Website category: auto
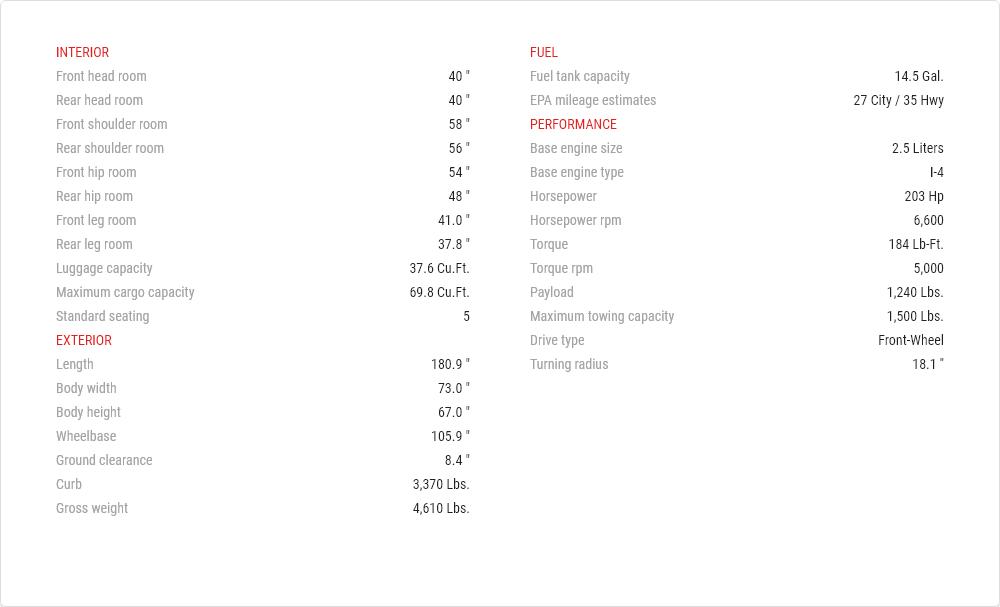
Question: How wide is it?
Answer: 73.0 "

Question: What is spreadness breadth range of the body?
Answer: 73.0 "

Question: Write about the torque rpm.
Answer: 5,000

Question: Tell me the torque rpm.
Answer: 5,000

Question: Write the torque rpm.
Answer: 5,000

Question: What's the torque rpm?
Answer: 5,000

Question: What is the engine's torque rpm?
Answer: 5,000

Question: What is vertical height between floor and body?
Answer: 8.4 "

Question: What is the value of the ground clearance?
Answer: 8.4 "

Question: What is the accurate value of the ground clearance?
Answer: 8.4 "

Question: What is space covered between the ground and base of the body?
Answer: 8.4 "

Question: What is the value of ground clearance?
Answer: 8.4 "

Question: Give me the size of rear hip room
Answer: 48 "

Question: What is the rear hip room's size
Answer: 48 "

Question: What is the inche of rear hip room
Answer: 48 "

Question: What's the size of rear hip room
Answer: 48 "

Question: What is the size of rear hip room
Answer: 48 "

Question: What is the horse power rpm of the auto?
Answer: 6,600

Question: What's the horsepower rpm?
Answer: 6,600

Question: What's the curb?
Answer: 3,370 lbs.

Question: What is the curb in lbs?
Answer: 3,370 lbs.

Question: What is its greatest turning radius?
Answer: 18.1 ''

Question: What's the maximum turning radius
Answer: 18.1 ''

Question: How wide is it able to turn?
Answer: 18.1 ''

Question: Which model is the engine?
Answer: I-4

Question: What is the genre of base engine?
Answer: I-4

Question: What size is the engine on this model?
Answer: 2.5 liters

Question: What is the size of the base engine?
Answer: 2.5 liters

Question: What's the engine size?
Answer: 2.5 liters

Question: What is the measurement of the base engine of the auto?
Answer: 2.5 liters

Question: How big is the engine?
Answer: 2.5 liters

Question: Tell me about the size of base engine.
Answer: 2.5 liters

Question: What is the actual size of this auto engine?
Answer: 2.5 liters

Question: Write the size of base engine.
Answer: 2.5 liters

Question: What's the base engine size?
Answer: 2.5 liters

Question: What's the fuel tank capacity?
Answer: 14.5 gal.

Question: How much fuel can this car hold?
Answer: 14.5 gal.

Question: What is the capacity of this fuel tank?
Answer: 14.5 gal.

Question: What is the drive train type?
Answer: front-wheel

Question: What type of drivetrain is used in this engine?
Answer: front-wheel

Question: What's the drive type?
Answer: front-wheel

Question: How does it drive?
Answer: front-wheel

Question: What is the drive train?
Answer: front-wheel

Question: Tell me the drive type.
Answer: front-wheel

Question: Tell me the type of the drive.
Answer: front-wheel

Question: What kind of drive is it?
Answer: front-wheel

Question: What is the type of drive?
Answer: front-wheel

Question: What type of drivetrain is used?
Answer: front-wheel

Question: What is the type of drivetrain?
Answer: front-wheel

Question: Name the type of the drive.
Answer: front-wheel

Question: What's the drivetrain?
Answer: front-wheel

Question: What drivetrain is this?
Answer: front-wheel

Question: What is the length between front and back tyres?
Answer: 105.9 "

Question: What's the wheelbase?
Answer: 105.9 "

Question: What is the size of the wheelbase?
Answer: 105.9 "

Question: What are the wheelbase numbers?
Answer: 105.9 "

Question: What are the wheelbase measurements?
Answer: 105.9 "

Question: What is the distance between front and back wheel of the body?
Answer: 105.9 "

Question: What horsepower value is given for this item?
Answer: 203 hp

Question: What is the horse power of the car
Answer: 203 hp

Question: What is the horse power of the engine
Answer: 203 hp

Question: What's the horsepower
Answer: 203 hp

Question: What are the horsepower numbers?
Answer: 203 hp

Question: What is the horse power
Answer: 203 hp